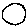
Label: circle